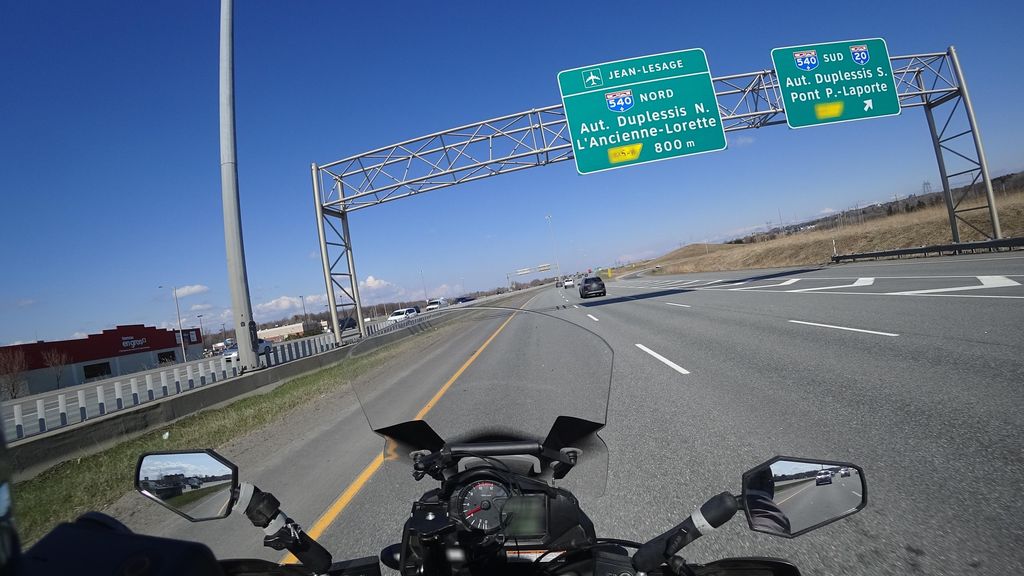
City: quebec_city